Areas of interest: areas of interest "Shandong Property Innovation Industrial Park"
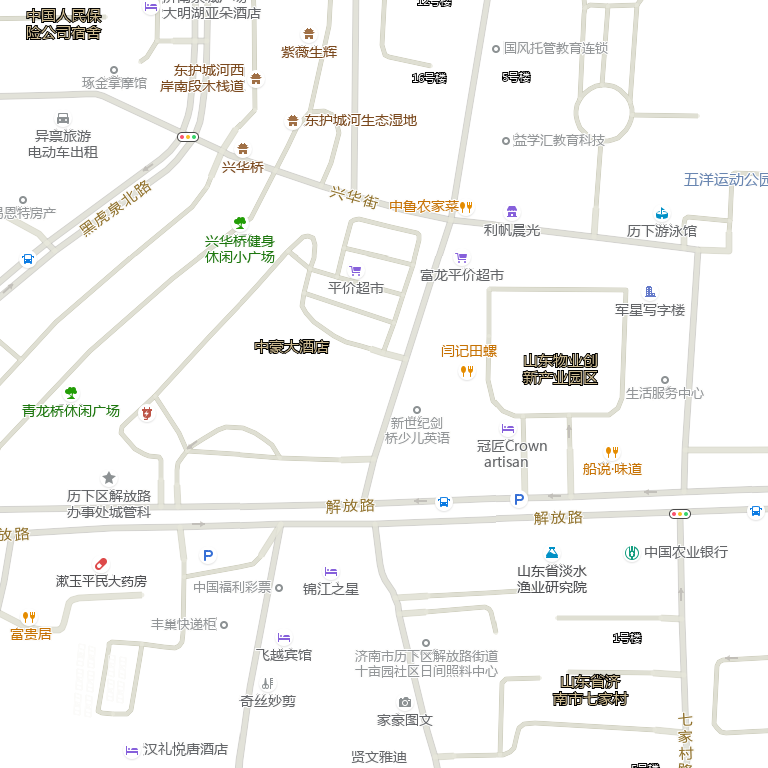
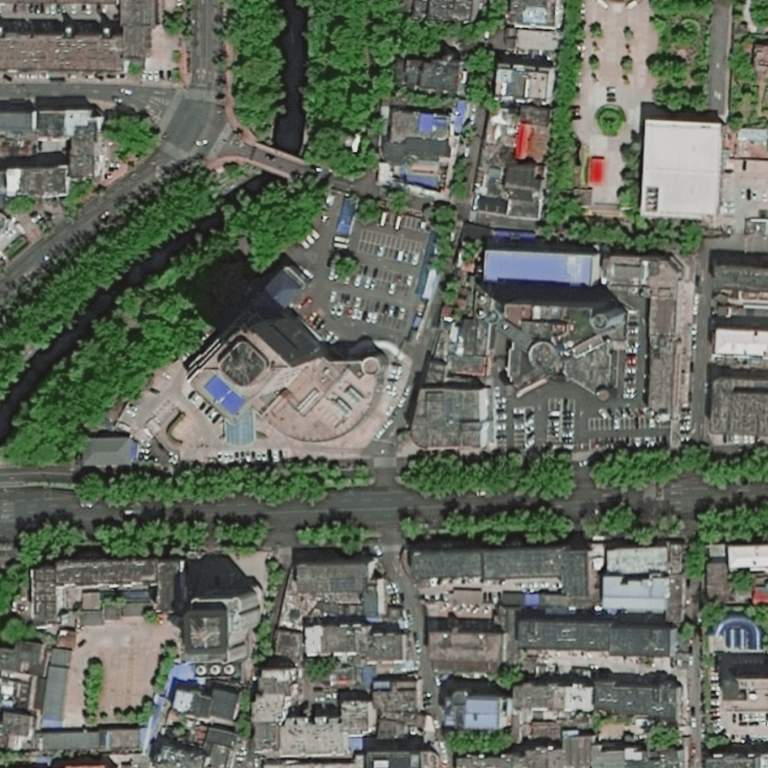